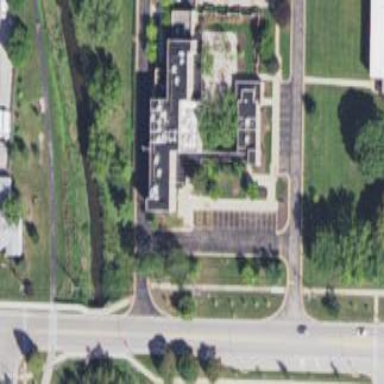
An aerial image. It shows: Building.